Question: I have a UPnP client and UPnP server, UPnP client discovers the UPnP server and its contents by requesting, now, I want the discovered content to be played in the 3rd device which is initiated by the UPnP client.
Should the 3rd device also discover the UPnP Server? or It can just stream the content from the server based on the URI given by the UPnP Client. (Check the image)

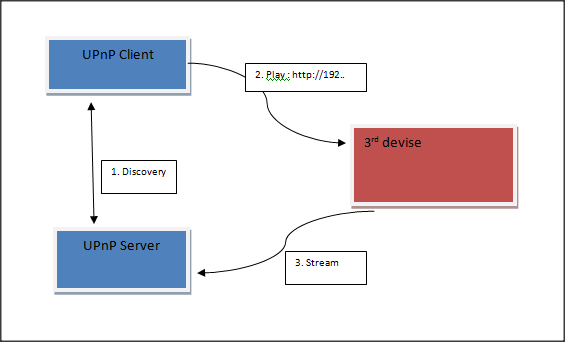
Answer: The third device (commonly referred to as the Media Renderer) does not need to discover the Media Server. It relies on the Client (aka Control Point) to select media and just plays whatever url it is passed.
If this doesn't work for you, please update your question to note the services/actions you are using.